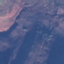
Label: HerbaceousVegetation